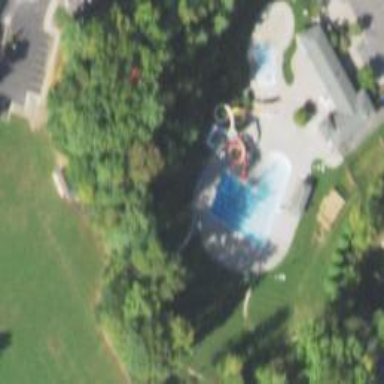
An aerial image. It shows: Water slide attraction.